A time-domain vibration trace from a rotating-machine test bench is shown. Diagnose the rotating machine from this image, choosing from: normal, misalignment, unbalance, looseness.
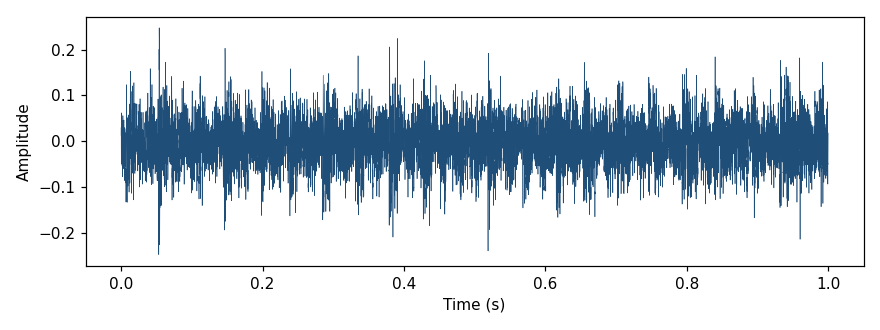
Answer: misalignment